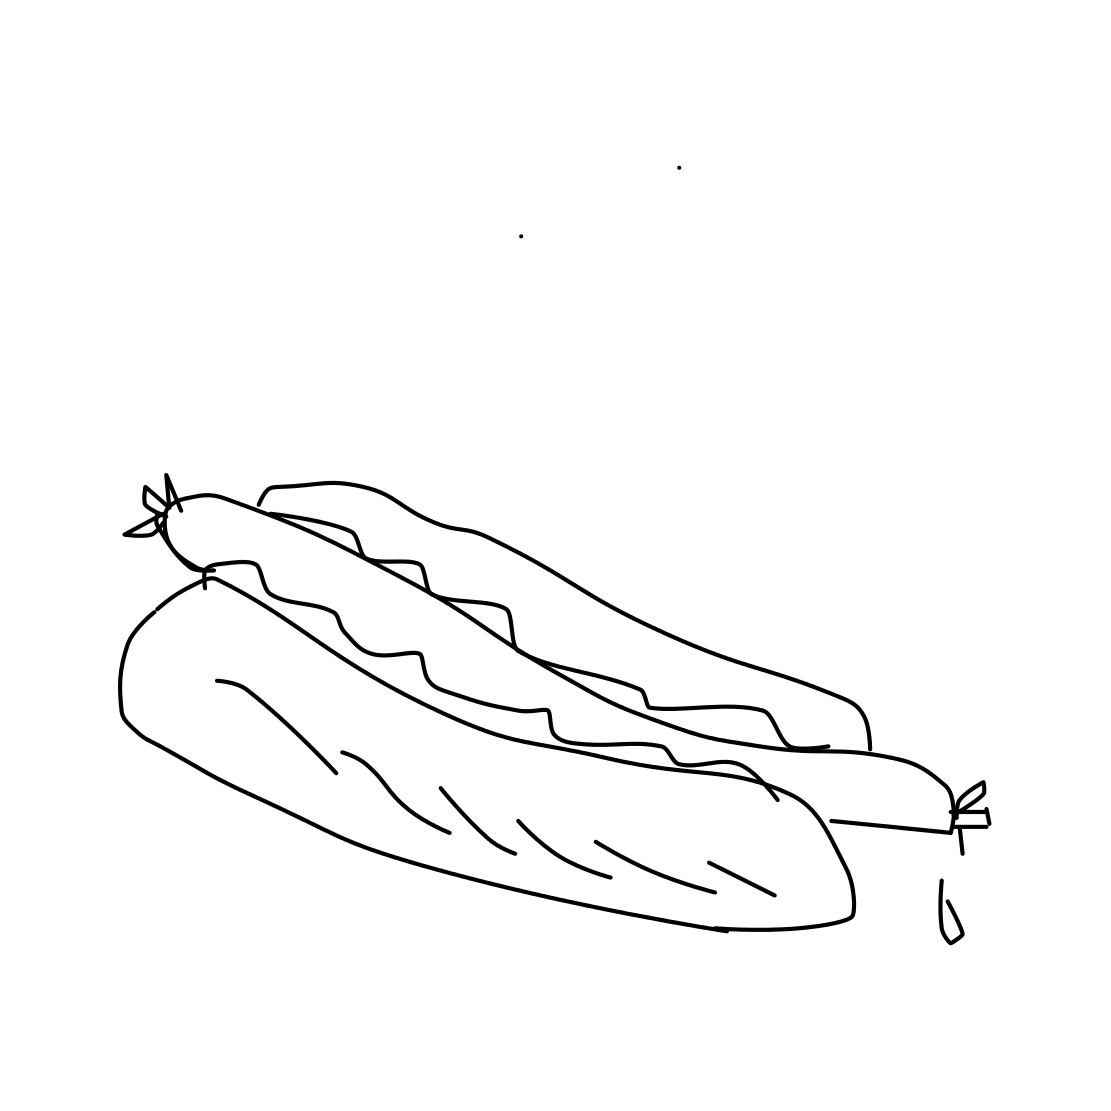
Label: hot-dog